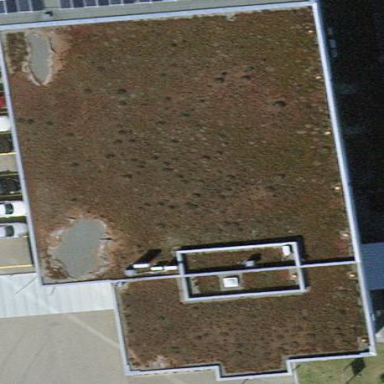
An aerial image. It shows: Commercial building with flat roof.